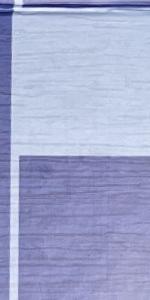
Label: Empty